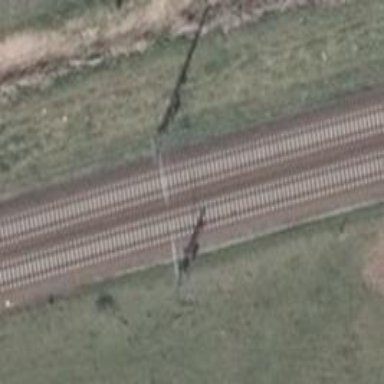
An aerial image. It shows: Railway track with contact line for electrification.